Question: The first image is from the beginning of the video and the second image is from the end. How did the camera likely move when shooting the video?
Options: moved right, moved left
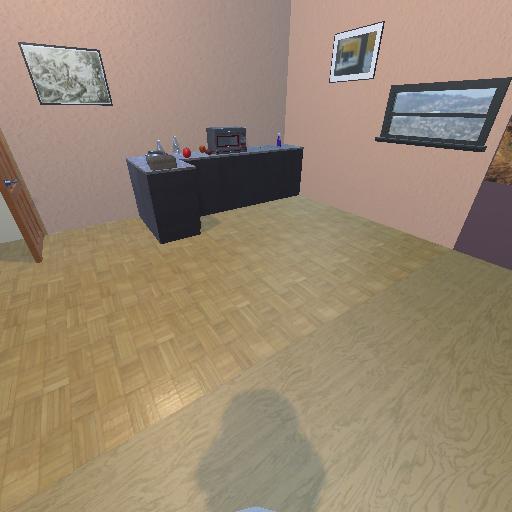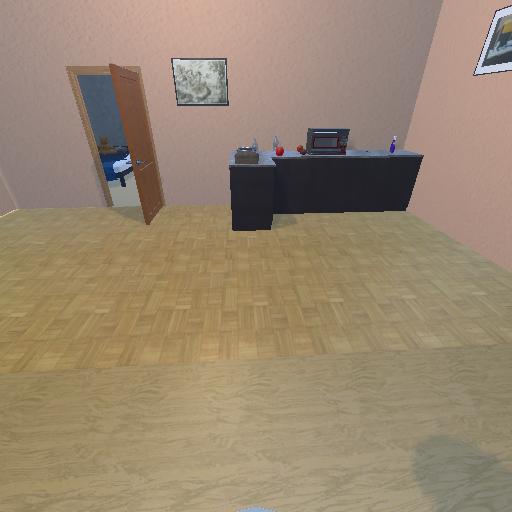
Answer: moved right